Field crop: maize
Growth stage: 1
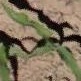
Species: maize